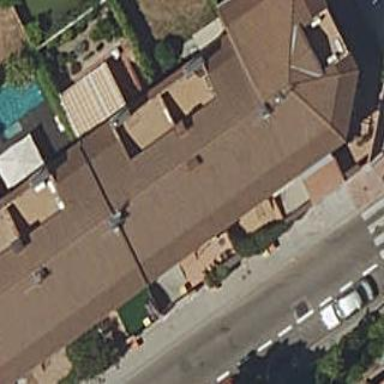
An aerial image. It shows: Terrace building.